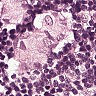
Metastatic tissue present: yes